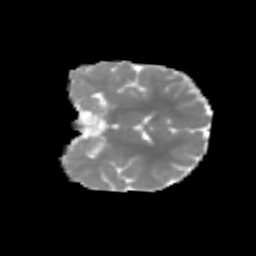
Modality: MD
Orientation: coronal
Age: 6
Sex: female
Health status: healthy